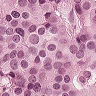
Metastatic tissue present: yes